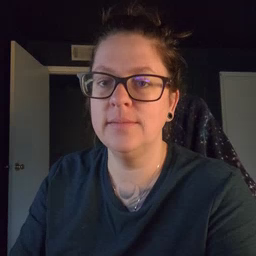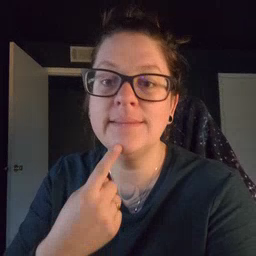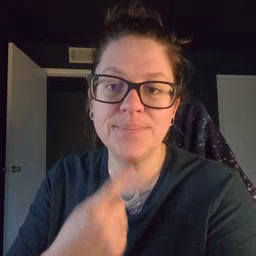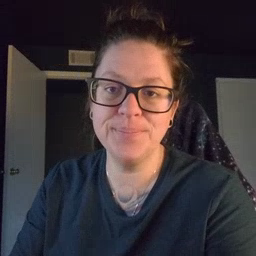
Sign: say